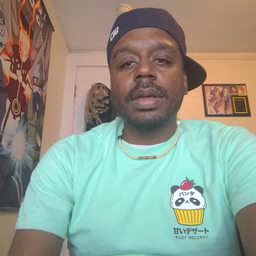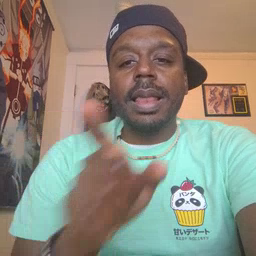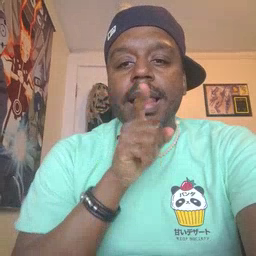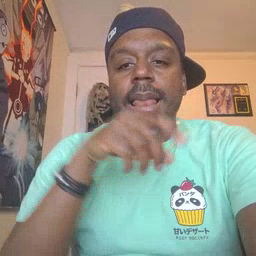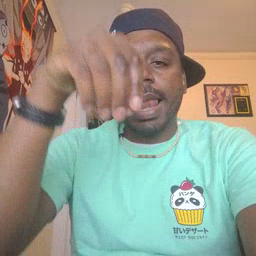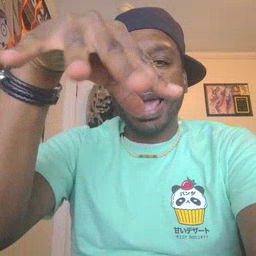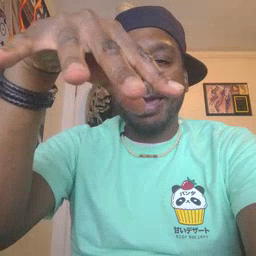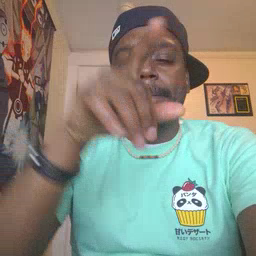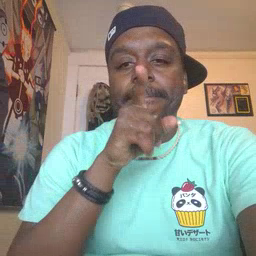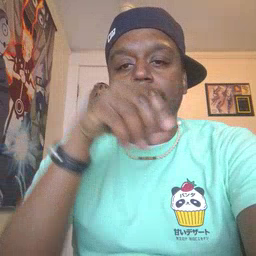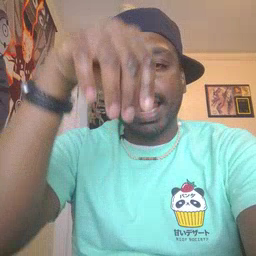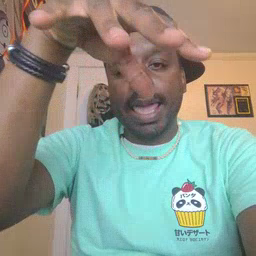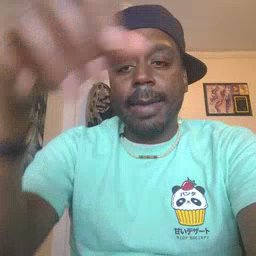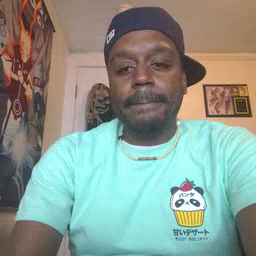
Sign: lamp